Interaction volume radius: 5 \u00c5
Interaction volume height: 10 \u00c5
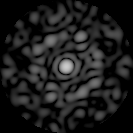
Disorder parameter: 0.8131